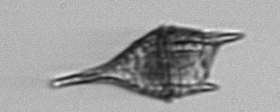
Label: Tripos_lineatus